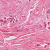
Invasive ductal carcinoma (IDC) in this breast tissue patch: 0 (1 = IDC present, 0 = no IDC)